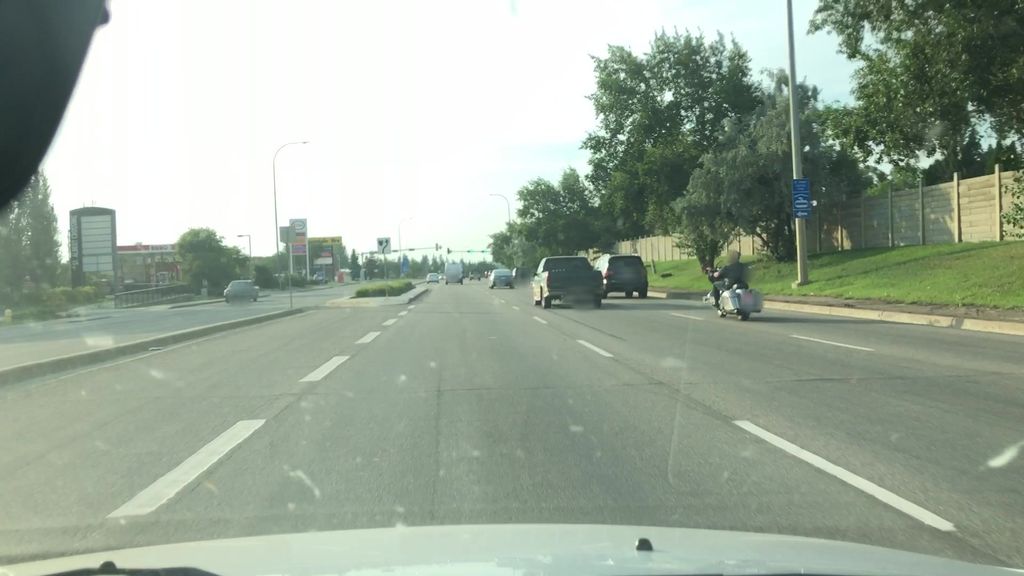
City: edmonton